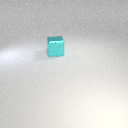
large cyan metal cube